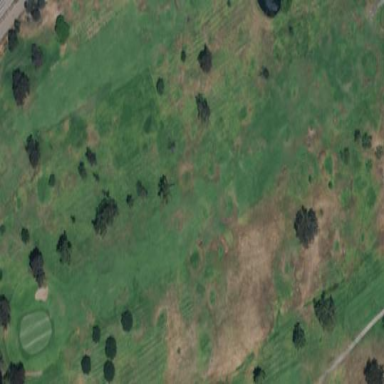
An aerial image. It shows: Rough area in golf course.